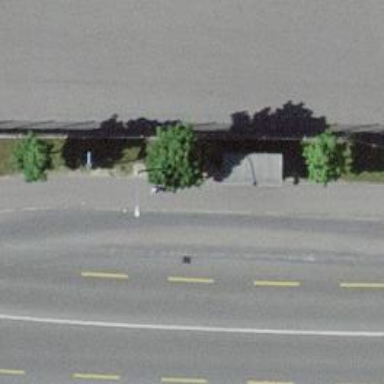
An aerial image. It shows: Bus stop with shelter. It is platform for public transport.